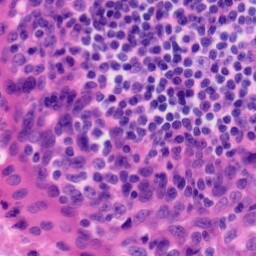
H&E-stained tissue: Tonsil